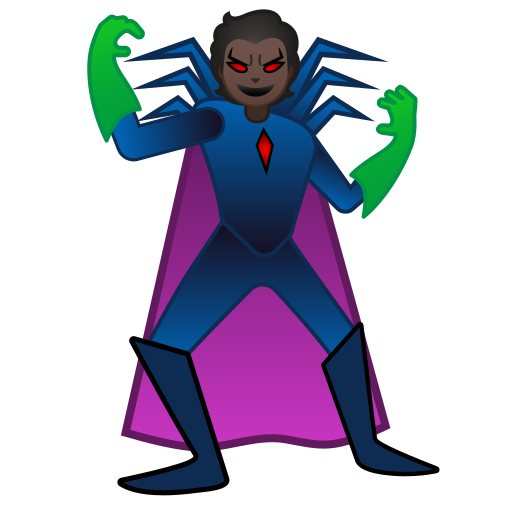
Emoji: 🦹🏿